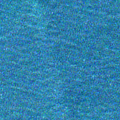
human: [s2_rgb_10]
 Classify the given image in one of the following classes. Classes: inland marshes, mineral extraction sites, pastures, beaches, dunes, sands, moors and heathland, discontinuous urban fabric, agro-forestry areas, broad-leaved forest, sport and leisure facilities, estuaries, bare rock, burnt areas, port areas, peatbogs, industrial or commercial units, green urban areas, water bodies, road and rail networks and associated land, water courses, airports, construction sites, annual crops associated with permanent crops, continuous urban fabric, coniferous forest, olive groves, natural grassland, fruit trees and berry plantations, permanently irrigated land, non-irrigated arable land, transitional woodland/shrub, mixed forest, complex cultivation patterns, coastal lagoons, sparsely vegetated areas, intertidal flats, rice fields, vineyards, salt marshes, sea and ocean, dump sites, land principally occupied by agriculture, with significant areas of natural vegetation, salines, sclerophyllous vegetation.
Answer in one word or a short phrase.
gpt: sea and ocean